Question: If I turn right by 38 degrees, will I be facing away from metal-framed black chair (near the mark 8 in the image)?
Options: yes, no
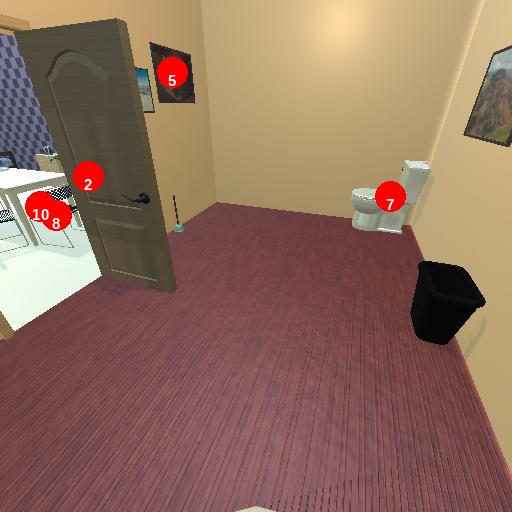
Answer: yes